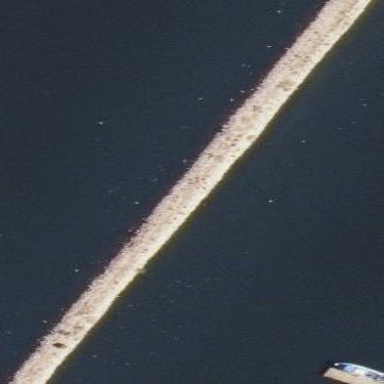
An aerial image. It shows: Breakwater structure.